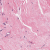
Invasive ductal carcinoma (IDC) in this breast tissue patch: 0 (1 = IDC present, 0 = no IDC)